Question: I'm writing a React project in VS code. I met this problem in VS code. In my project, this folder and I know it means there is an error in my files. But in the picture:
,
I have checked all files but no error was found. So this makes me feel confused.
I have searched this problem on google and found a similar GitHub issue. <URL>
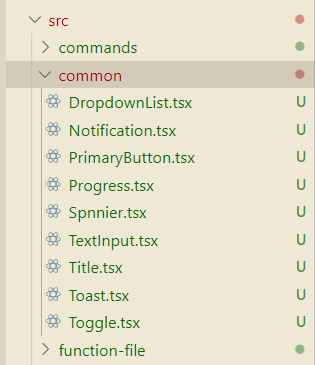
Answer: Committing once with git can be resolved.